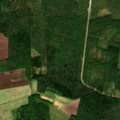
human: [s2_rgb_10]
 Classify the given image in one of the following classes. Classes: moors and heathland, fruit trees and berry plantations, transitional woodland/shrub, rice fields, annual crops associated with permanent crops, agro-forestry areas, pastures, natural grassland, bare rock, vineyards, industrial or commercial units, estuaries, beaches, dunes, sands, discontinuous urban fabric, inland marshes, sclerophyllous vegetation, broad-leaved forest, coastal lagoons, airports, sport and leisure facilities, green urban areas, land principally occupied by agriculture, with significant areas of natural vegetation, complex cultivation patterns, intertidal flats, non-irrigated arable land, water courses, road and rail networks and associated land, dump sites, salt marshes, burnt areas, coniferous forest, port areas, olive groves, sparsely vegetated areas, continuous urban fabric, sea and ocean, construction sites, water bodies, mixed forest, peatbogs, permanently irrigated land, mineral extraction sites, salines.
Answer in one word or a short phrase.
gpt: non-irrigated arable land, land principally occupied by agriculture, with significant areas of natural vegetation, coniferous forest, mixed forest